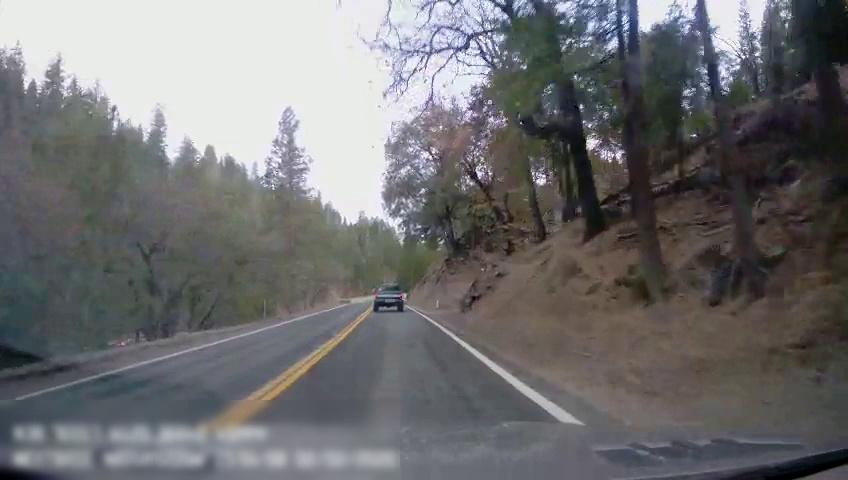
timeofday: Day
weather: Sunny
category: Drivable Space
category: Vehicles | Truck
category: Lanes | Current Lane
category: Lanes | Current Lane
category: Lanes | Alternate Lane